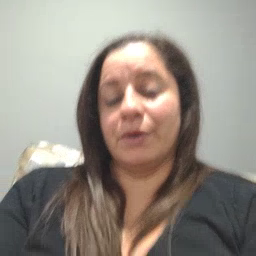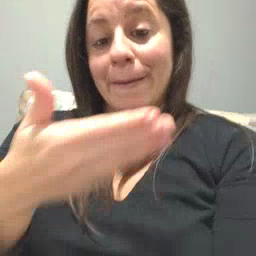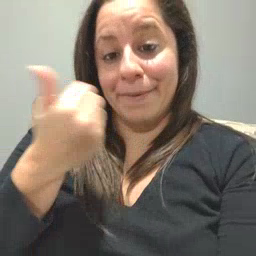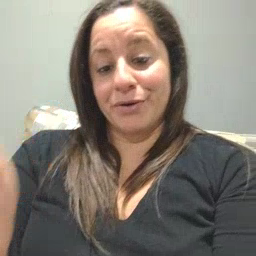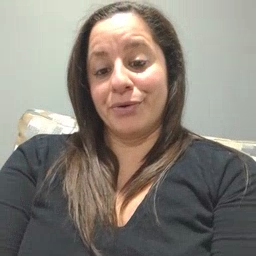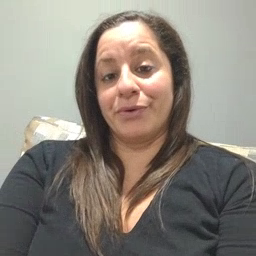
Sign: better